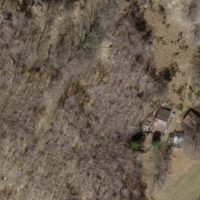
EUNIS habitat code: 41
Species observed at this site:
Podarcis muralis